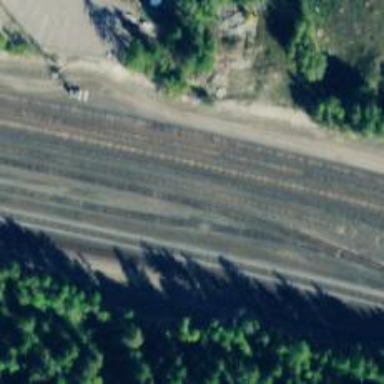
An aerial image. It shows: Railway track.